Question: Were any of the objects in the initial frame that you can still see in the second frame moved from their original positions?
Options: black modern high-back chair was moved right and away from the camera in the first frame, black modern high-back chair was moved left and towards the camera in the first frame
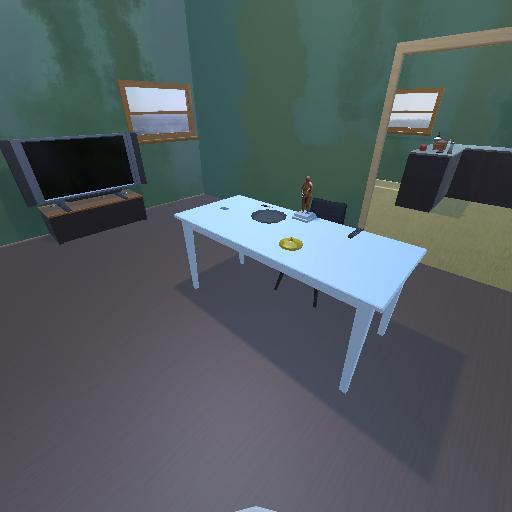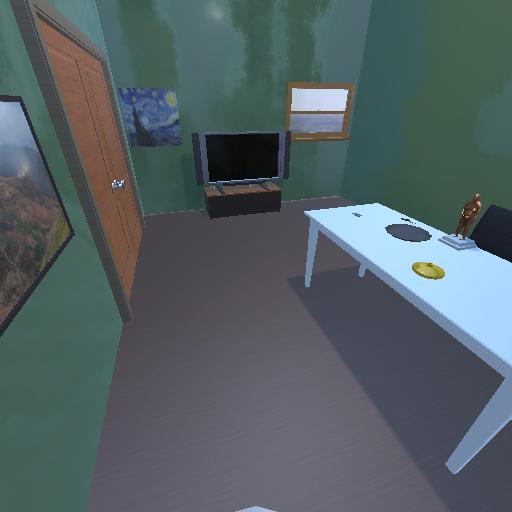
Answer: black modern high-back chair was moved right and away from the camera in the first frame